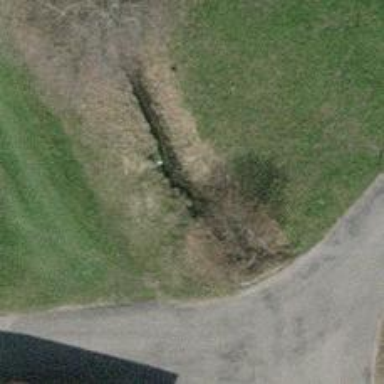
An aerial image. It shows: Culvert tunnel.